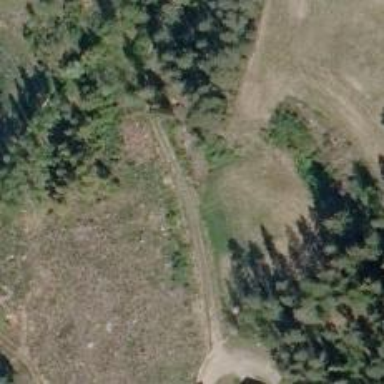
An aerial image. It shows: Track road with grade3 tracktype.